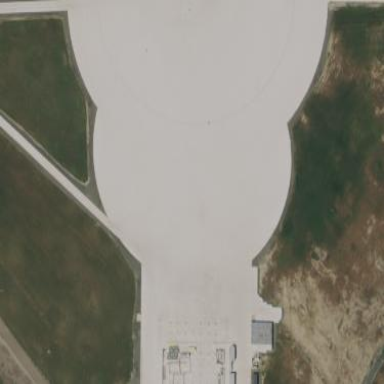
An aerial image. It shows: Concrete apron at the airport.